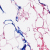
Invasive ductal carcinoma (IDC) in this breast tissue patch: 0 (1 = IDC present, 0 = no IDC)